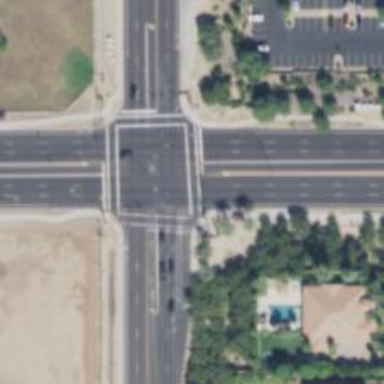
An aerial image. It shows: Crossing road.